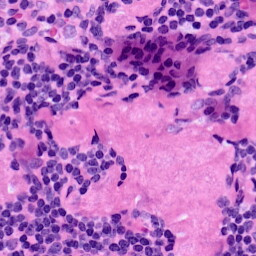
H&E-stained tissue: LymphNode